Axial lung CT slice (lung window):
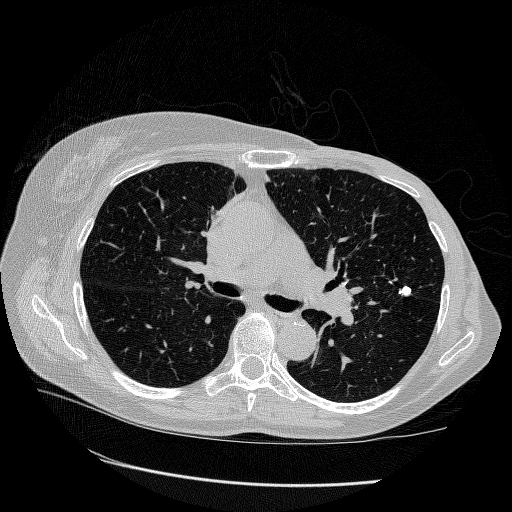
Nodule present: yes
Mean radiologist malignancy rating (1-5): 1.75